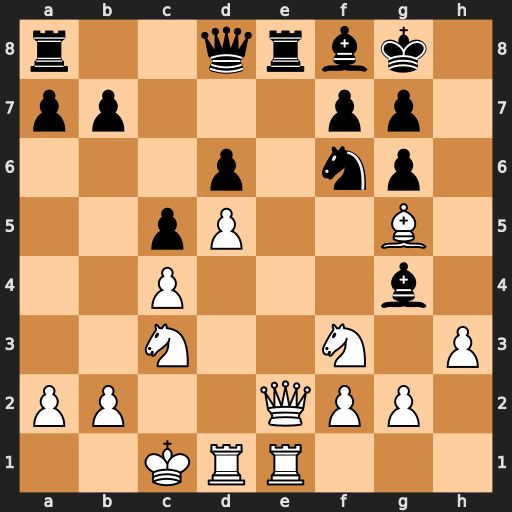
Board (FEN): r2qrbk1/pp3pp1/3p1np1/2pP2B1/2P3b1/2N2N1P/PP2QPP1/2KRR3
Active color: w
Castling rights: -
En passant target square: -
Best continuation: Qxe8 Qxe8 Rxe8 Rxe8 hxg4